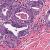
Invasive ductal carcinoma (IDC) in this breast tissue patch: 0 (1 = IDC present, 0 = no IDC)